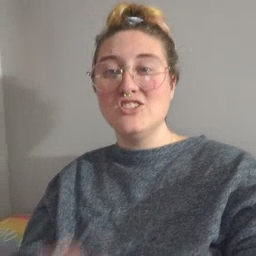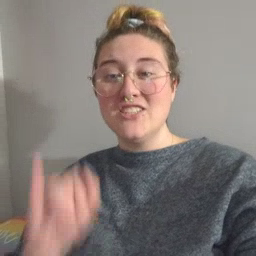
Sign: elephant